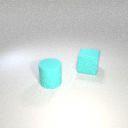
large cyan rubber cylinder to the left of large cyan rubber cube